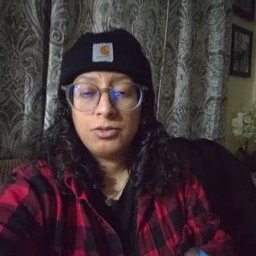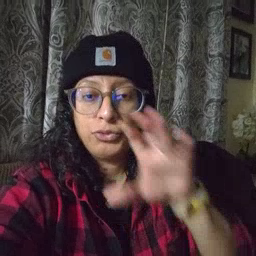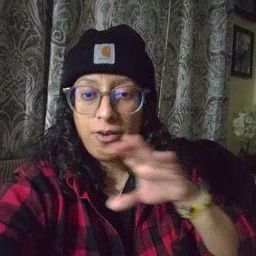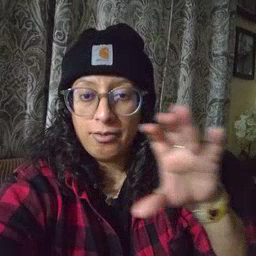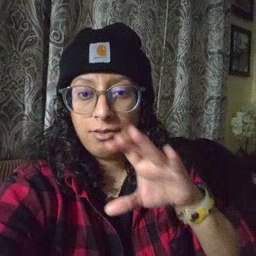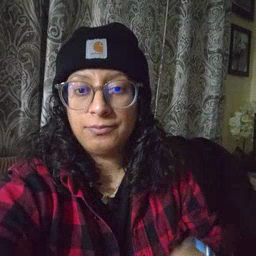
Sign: chocolate